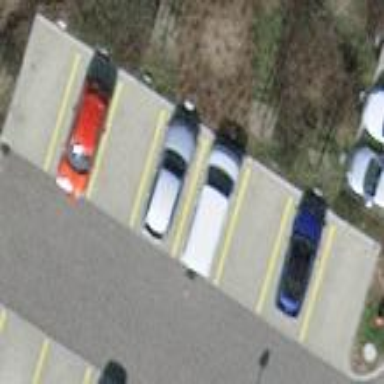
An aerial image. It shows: Parking available on the street side.